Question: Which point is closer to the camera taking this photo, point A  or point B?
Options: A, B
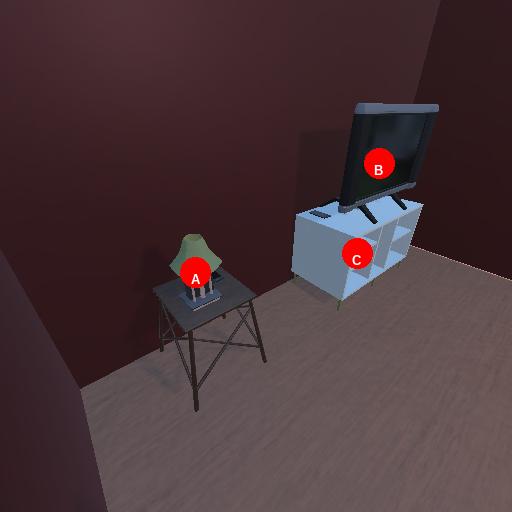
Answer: A